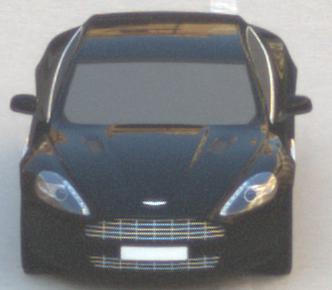
Make: Aston Martin
Model: Rapide
Detailed model: Rapide
Model produced from: 2010/03
Model produced until: 2013/07
Doors: 5
Color: black
Road condition: dry road
Daytime: morning or afternoon
Contrast: low contrast